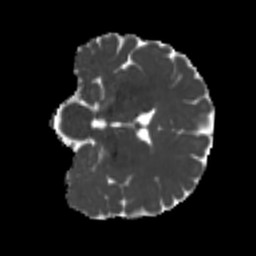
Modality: MD
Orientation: coronal
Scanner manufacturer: siemens
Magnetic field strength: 3 T
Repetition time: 4 s
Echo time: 0.0594 s